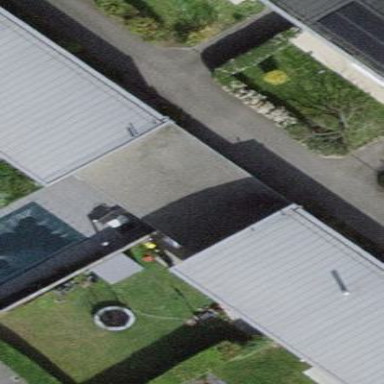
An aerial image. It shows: View of roof of building.